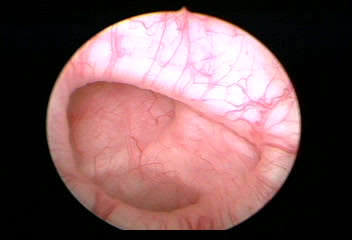
Modality: WLC
Class: Normal mucosa
Bladder cancer association: No